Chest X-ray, AP view. Patient: 39 years old, sex M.
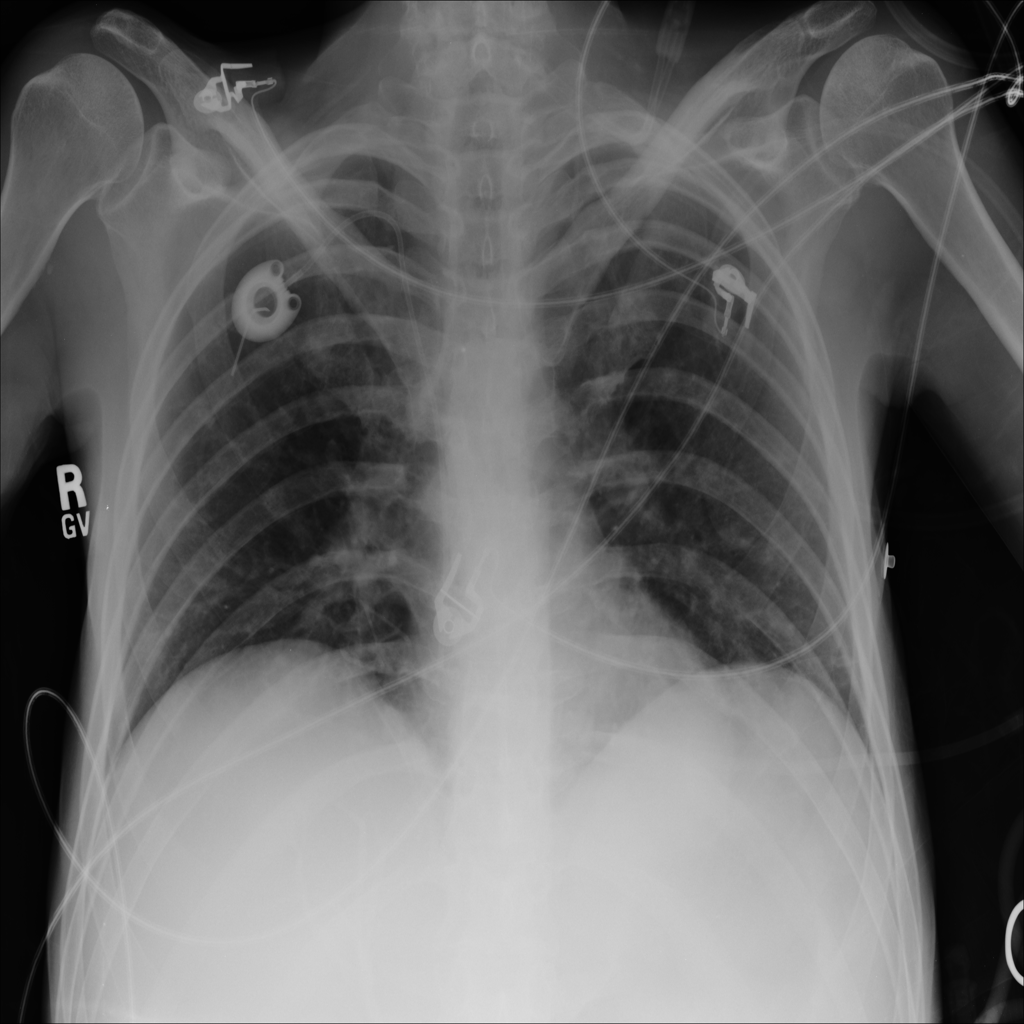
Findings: Nodule